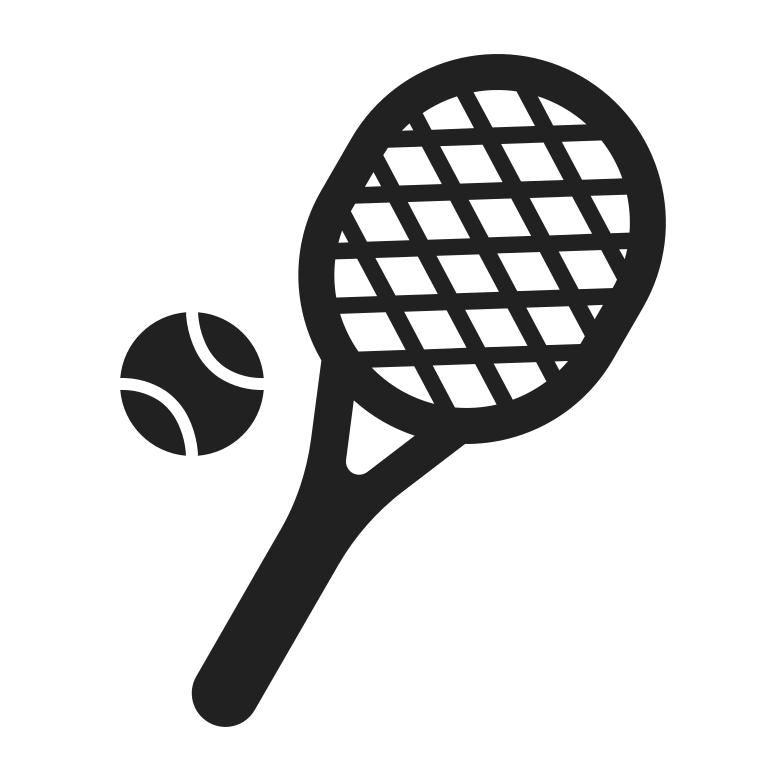
tennis high contrast